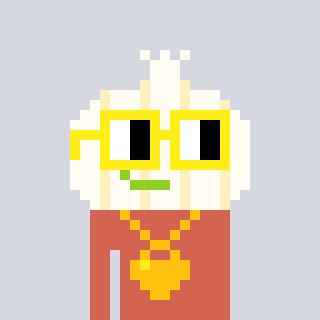
a pixel art character with square yellow glasses, a garlic-shaped head and a peachy-colored body on a cool background